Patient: sex M, age 62
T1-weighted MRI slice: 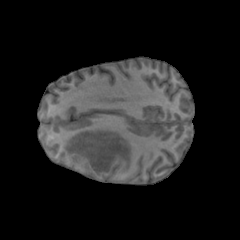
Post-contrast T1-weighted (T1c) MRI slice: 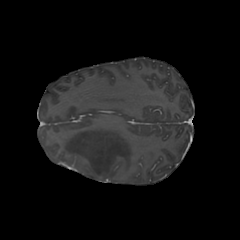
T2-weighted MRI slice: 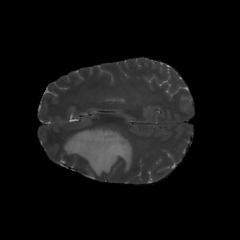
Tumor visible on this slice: yes
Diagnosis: Glioblastoma, IDH-wildtype
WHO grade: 4